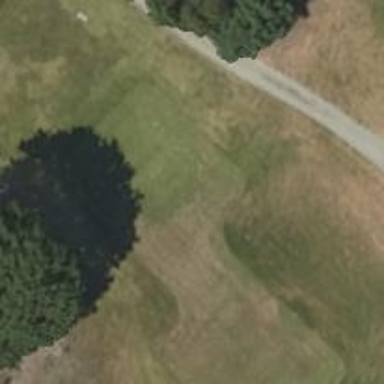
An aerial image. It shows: Golf tee.